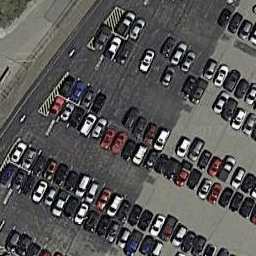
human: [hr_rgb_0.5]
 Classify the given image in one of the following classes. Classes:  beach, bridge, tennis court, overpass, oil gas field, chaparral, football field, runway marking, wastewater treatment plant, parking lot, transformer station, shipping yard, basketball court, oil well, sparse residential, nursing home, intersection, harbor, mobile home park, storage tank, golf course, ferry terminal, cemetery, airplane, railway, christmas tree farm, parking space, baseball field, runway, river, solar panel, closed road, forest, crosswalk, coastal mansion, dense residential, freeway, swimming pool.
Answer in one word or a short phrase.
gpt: parking lot